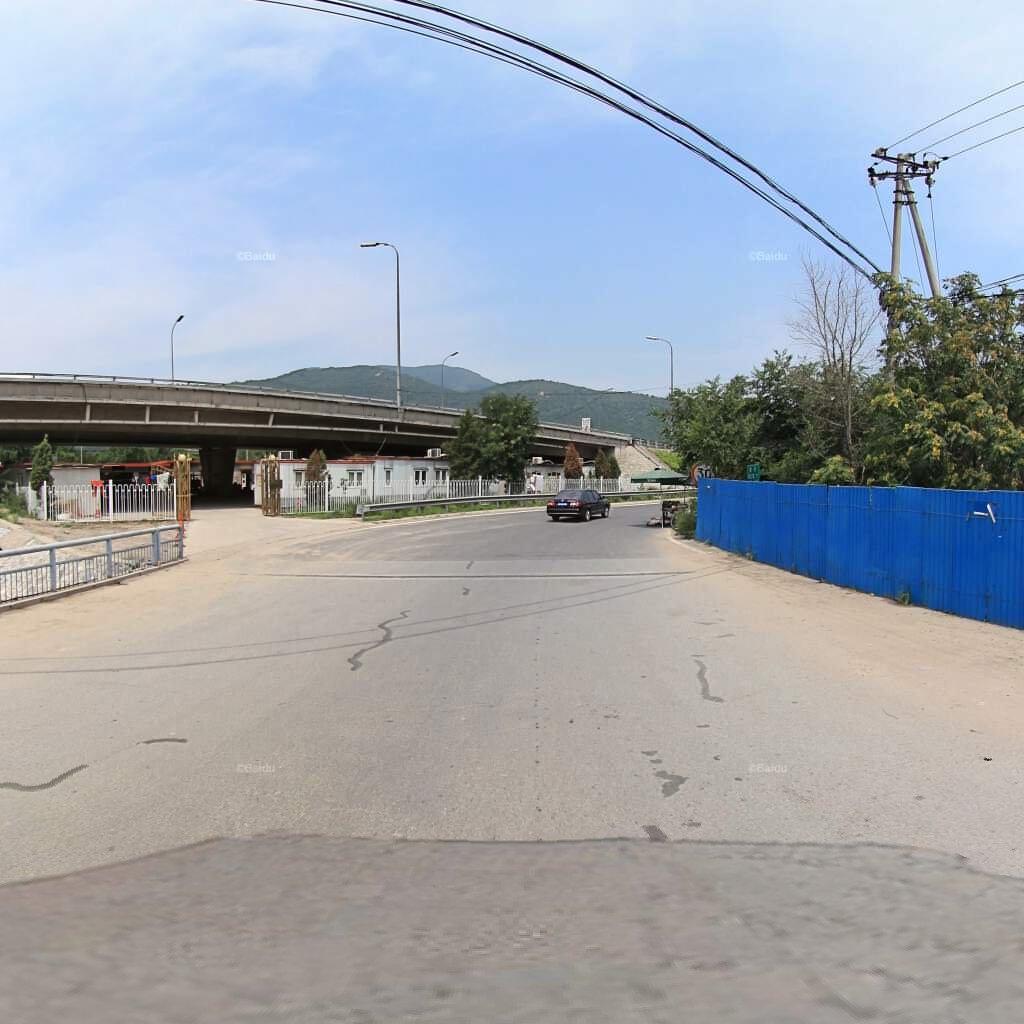
Region: Haidian
Road damage annotations: transverse patch, longitudinal patch, longitudinal patch, longitudinal patch, longitudinal patch, longitudinal patch, longitudinal patch, longitudinal patch